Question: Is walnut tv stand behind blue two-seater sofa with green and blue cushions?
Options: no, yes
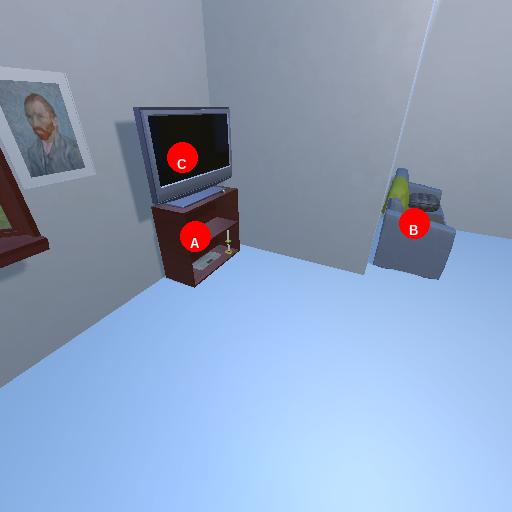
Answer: no